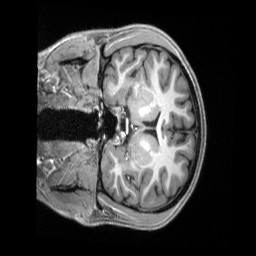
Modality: T1w
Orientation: coronal
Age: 25
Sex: male
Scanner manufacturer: siemens
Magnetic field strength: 3 T
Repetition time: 2.3 s
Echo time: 0.00229 s